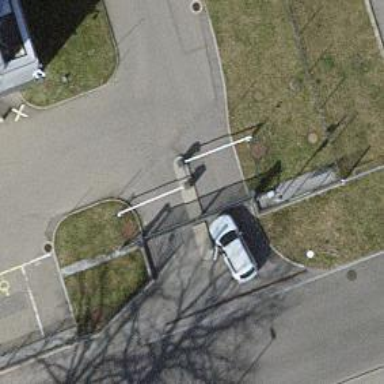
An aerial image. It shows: Gate.